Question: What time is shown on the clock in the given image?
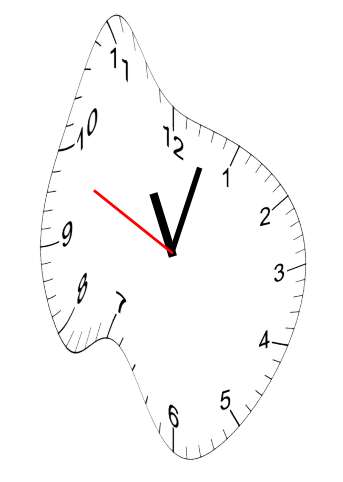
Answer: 11:02:49